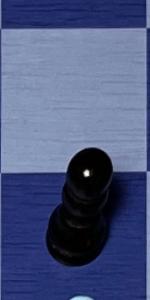
Label: Pawn_Black